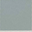
Piece: xx